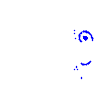
Particle: pion